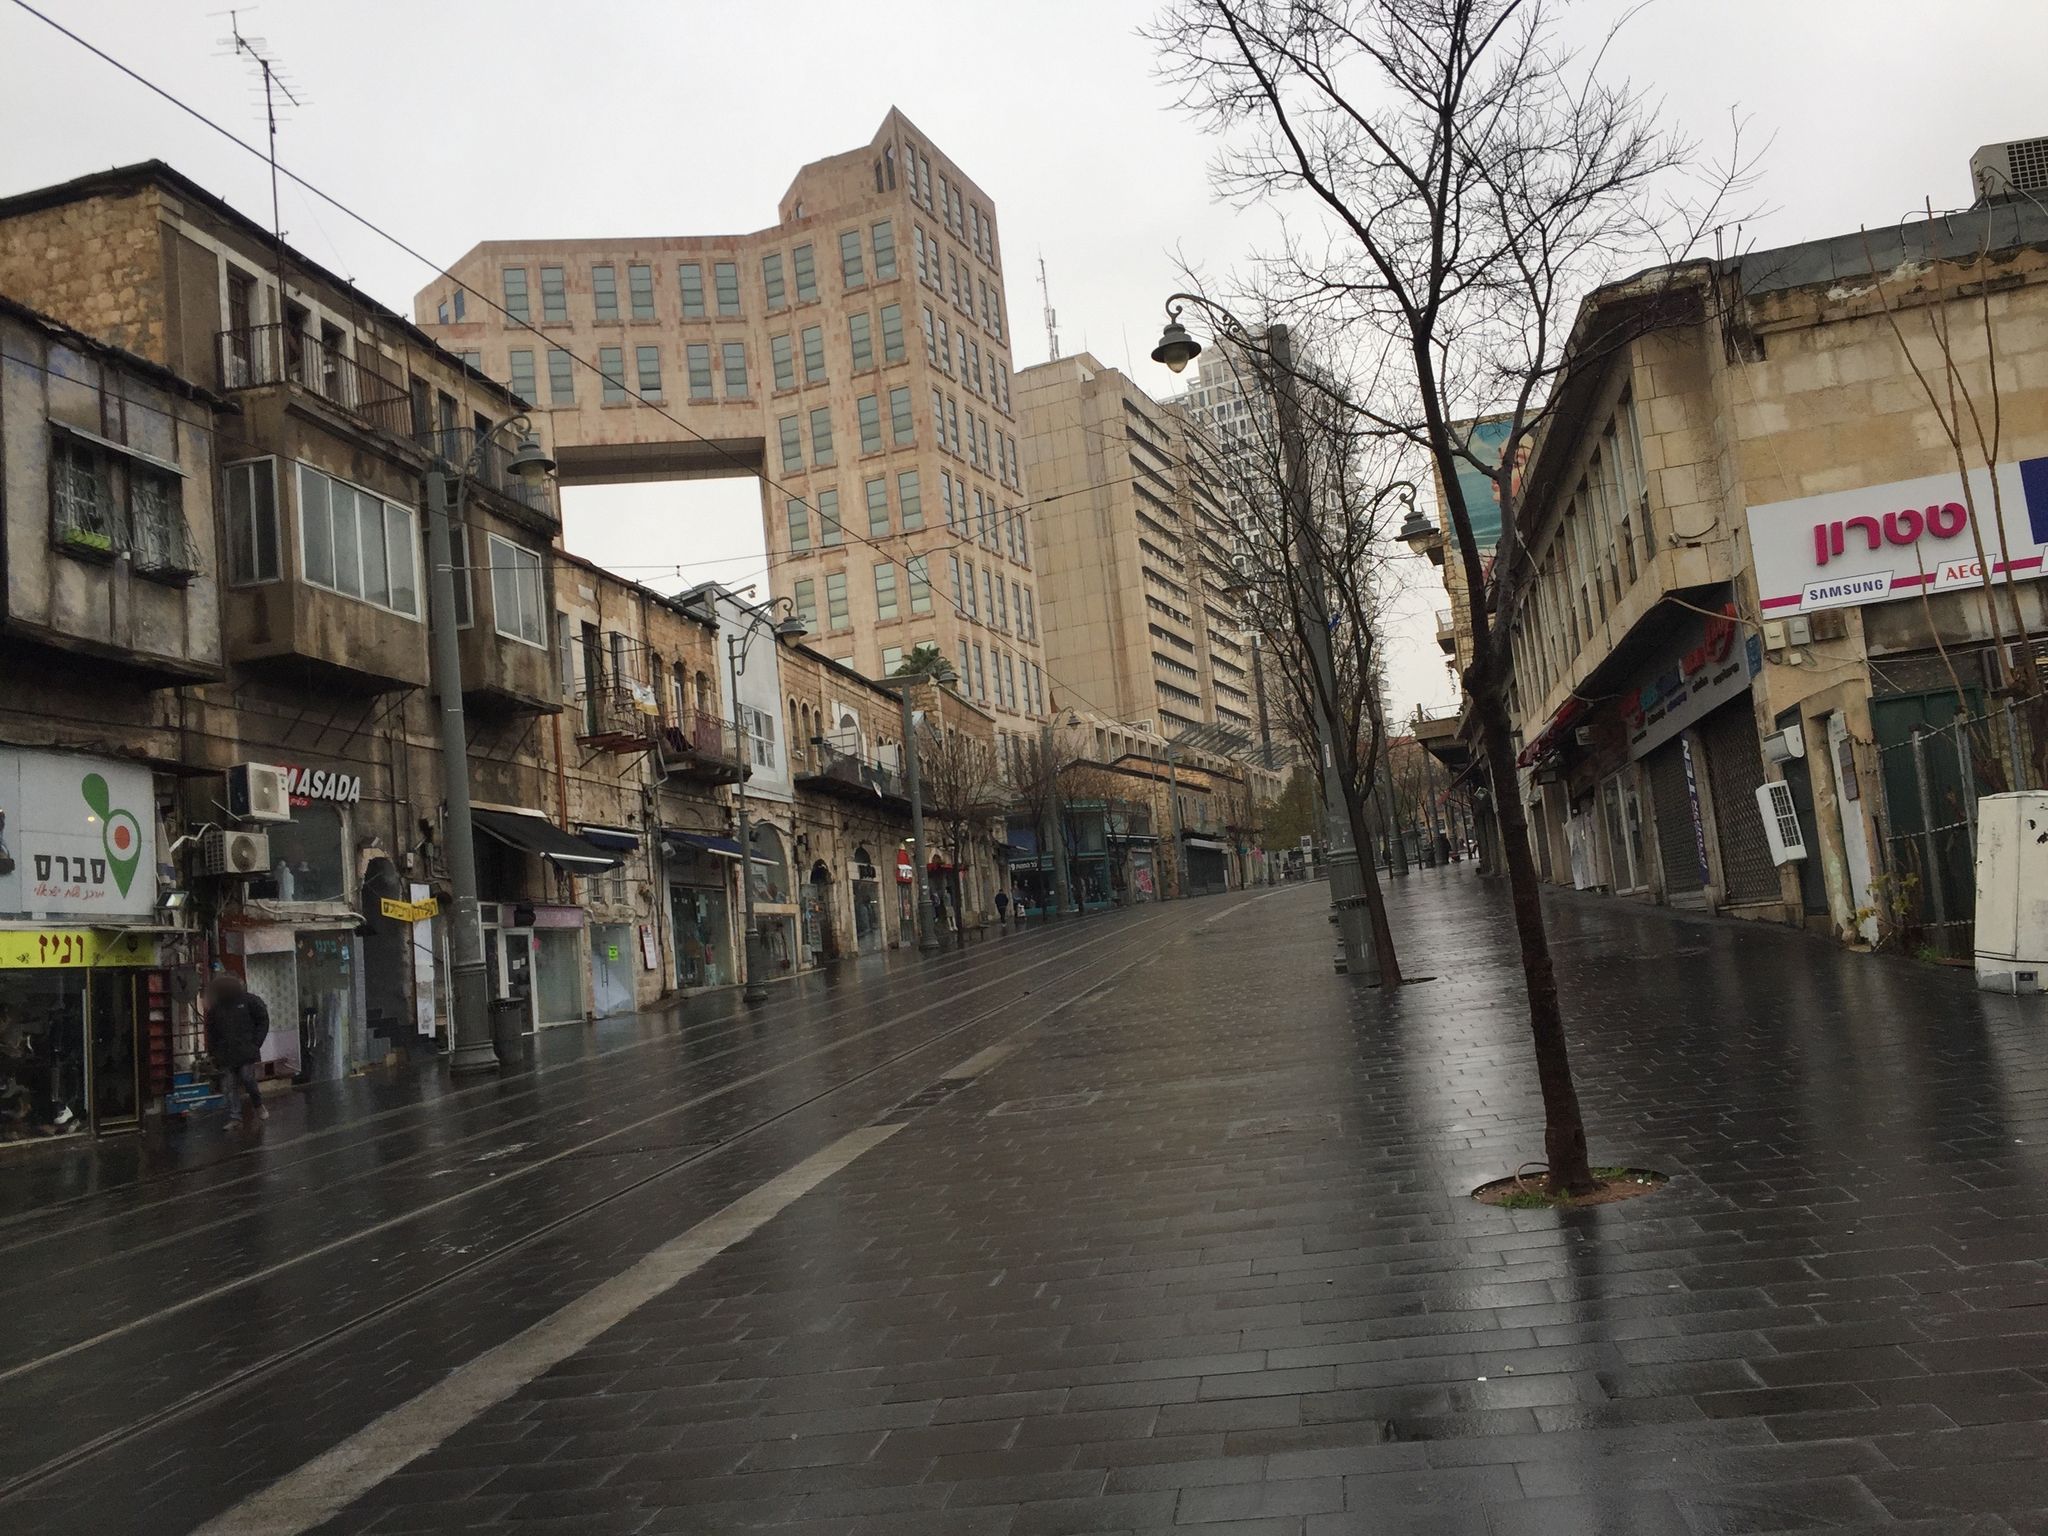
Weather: rainy
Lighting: day
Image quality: good
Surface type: walking surface
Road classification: footway, pedestrian, residential
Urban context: urban centre
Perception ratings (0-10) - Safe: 6.97, Lively: 9.01, Beautiful: 6.68, Boring: 2.4, Depressing: 3.38, Wealthy: 8.2